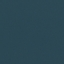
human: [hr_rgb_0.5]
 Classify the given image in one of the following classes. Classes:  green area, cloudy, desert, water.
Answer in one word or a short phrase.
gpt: water